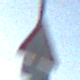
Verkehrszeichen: RadverkehrLinks
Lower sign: RichtungsangabeDurchPfeile7
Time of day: SunriseSunset
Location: Outdoor (Nature)
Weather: Clear
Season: NotSpecified
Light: Natural